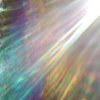
Label: sunburn